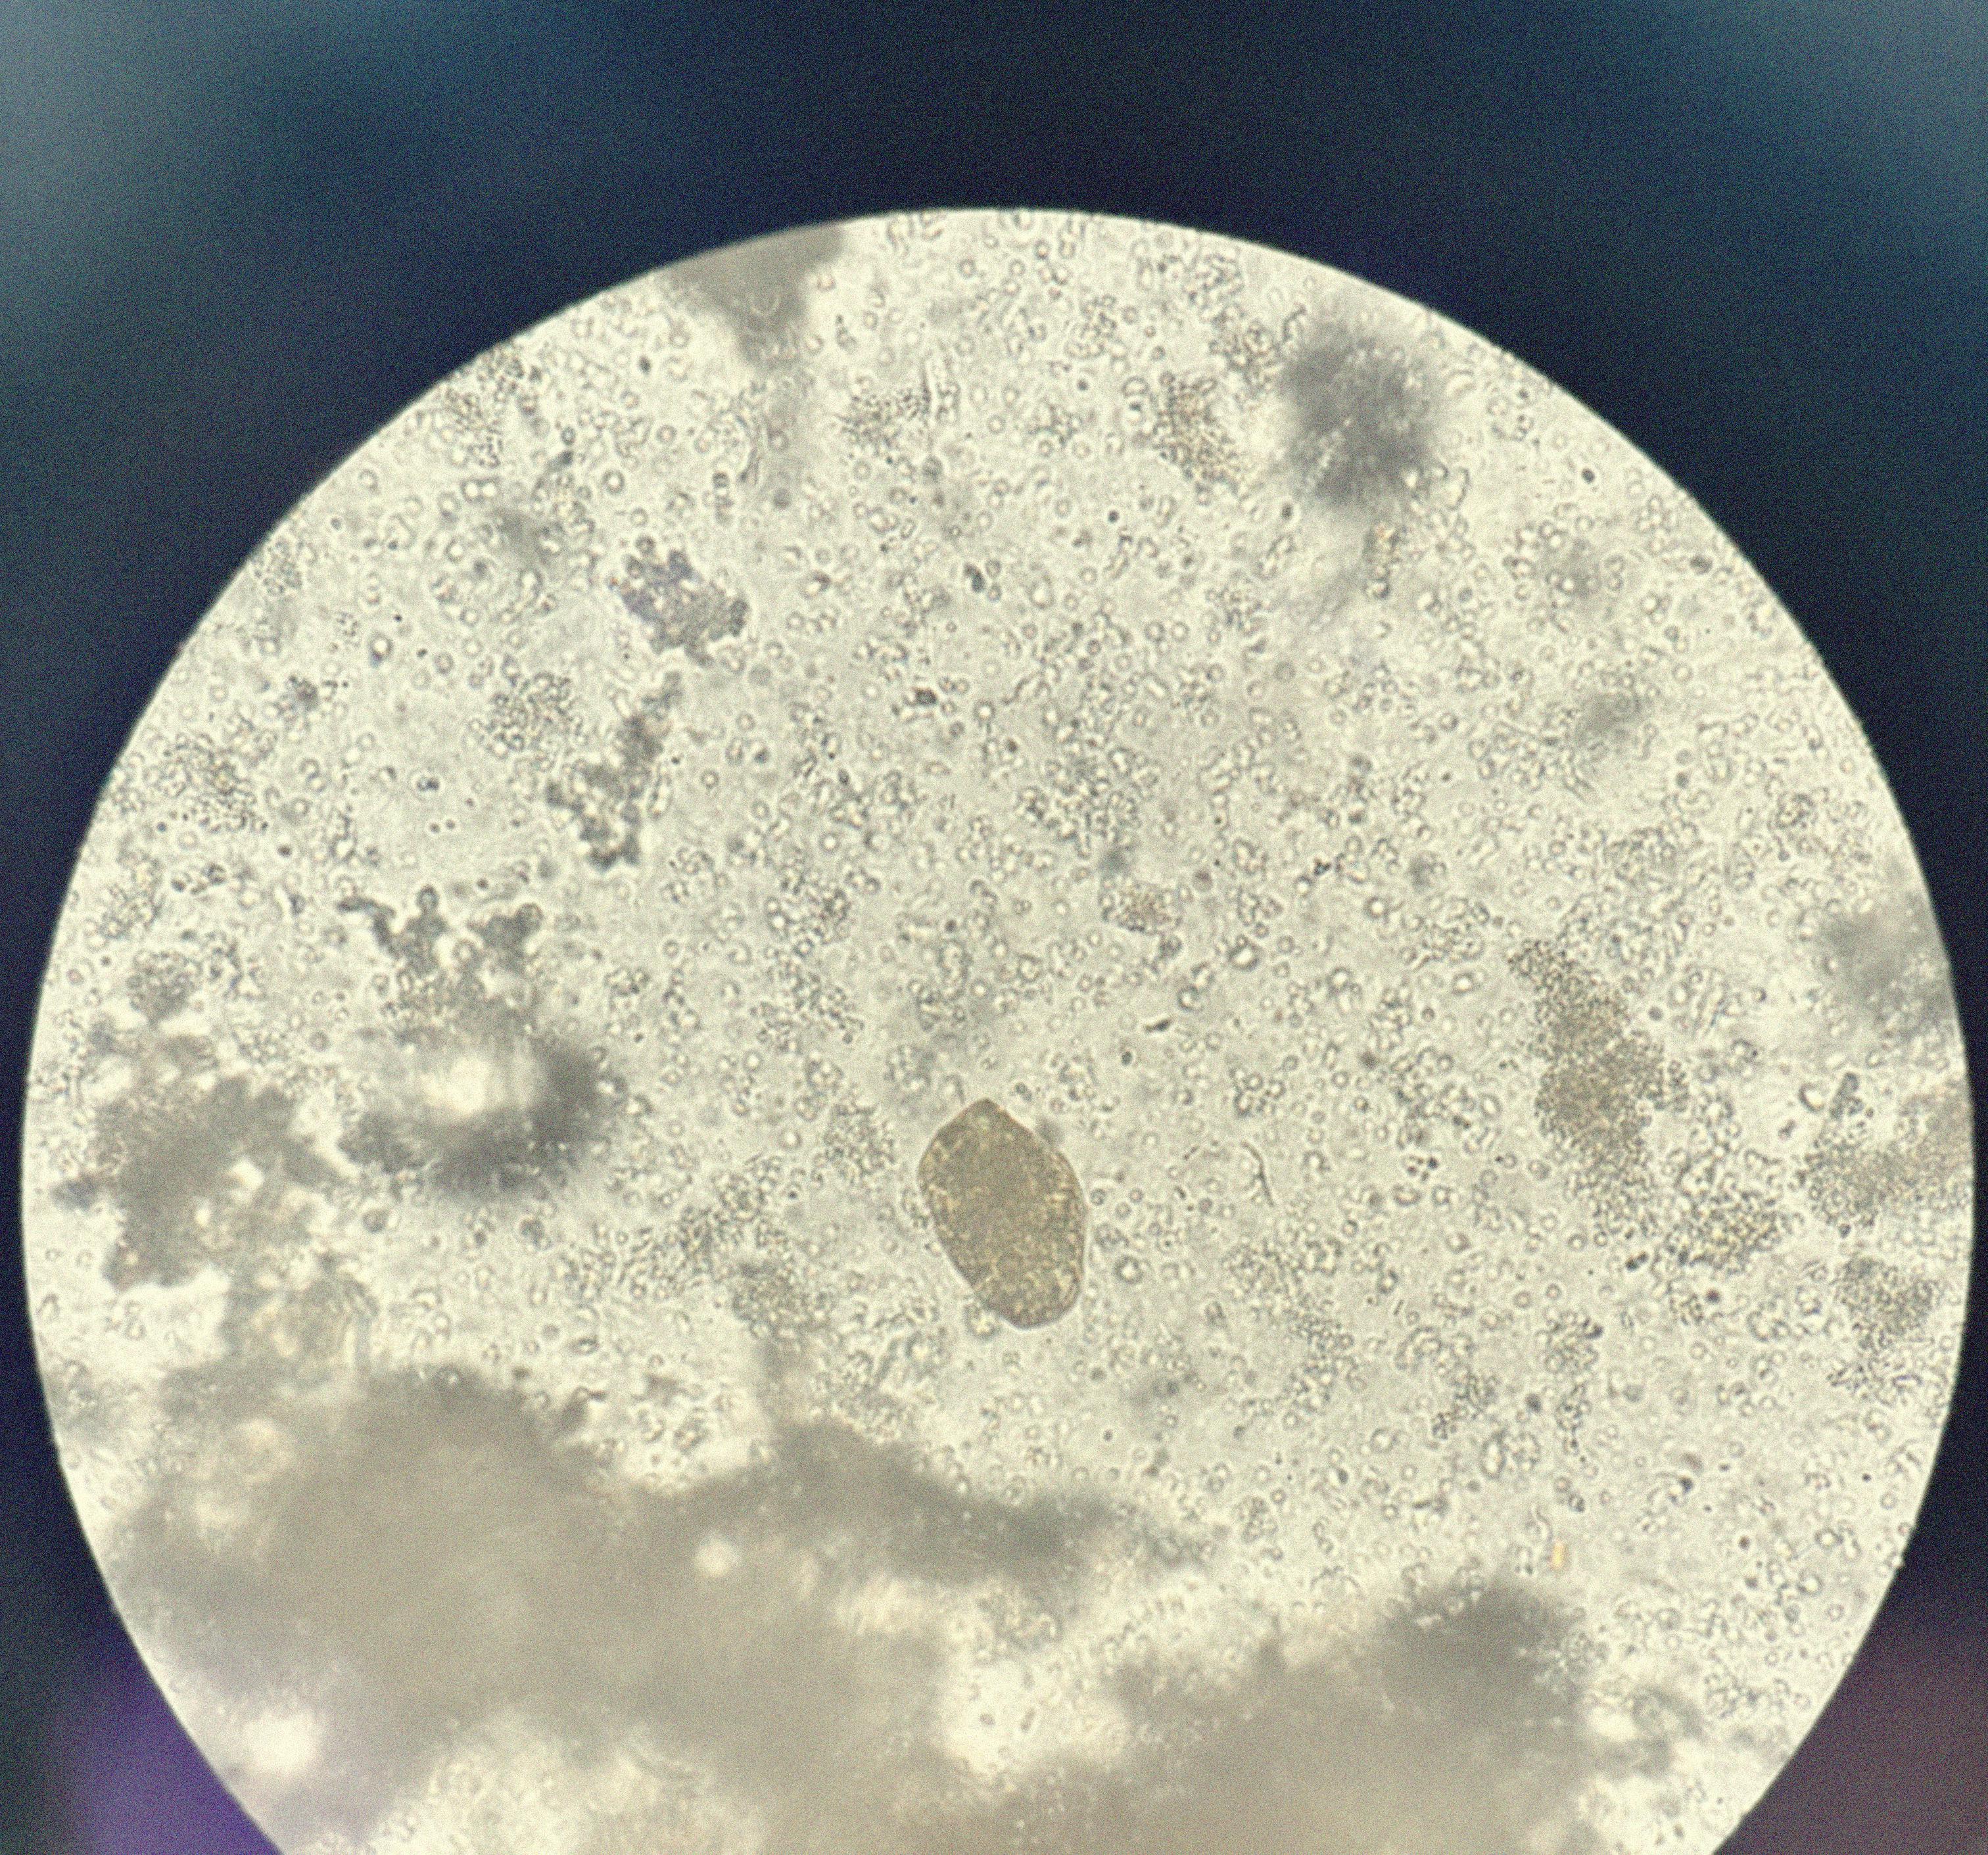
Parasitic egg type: Paragonimus spp